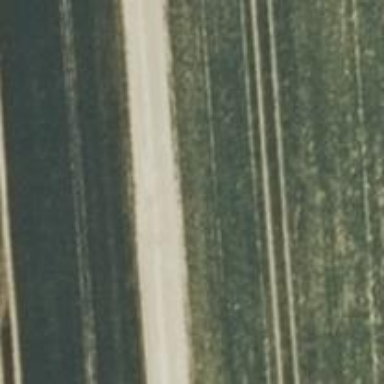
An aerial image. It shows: Gravel track with track type of grade3.